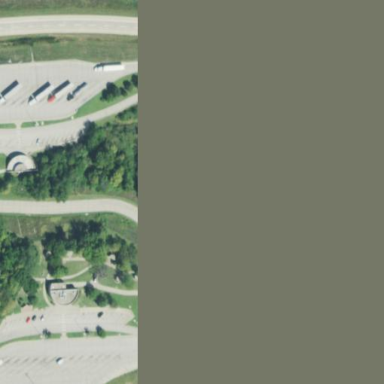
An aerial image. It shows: Rest area on the road.